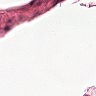
Metastatic tissue present: no